Question: I have used <URL>. But if i add it to another project, i dont receive anything:
I have made changes to the manifest so it matches the guide(I think):
Question: But now i dont get any response to my registration attempt.
'''
<manifest xmlns:android="http://schemas.android.com/apk/res/android"
package="de.vogella.android.c2dm" android:versionCode="1"
android:versionName="1.0">
<permission android:name="de.vogella.android.c2dm.permission.C2D_MESSAGE"
android:protectionLevel="signature" />
<uses-permission android:name="de.vogella.android.c2dm.permission.C2D_MESSAGE" />
<!-- Permissions -->
<uses-permission android:name="com.google.android.c2dm.permission.RECEIVE" />
<uses-permission android:name="android.permission.INTERNET" />
<uses-permission android:name="android.permission.WAKE_LOCK" />
<application android:icon="@drawable/ic_launcher" android:label="@string/app_name">
<activity android:name="RegisterActivity" android:label="@string/app_name">
<intent-filter>
<action android:name="android.intent.action.MAIN" />
<category android:name="android.intent.category.LAUNCHER" />
</intent-filter>
</activity>
<service android:name="de.vogella.android.c2dm.C2DMReceiver" />
<!-- Only C2DM servers can send messages for the app. If permission is
not set - any other app can generate it -->
<receiver android:name="com.google.android.c2dm.C2DMBroadcastReceiver"
android:permission="com.google.android.c2dm.permission.SEND">
<!-- Receive the actual message -->
<intent-filter>
<action android:name="com.google.android.c2dm.intent.RECEIVE" />
<category android:name="de.vogella.android.c2dm" />
</intent-filter>
<!-- Receive the registration id -->
<intent-filter>
<action android:name="com.google.android.c2dm.intent.REGISTRATION" />
<category android:name="de.vogella.android.c2dm" />
</intent-filter>
</receiver>
<activity android:name="ResultActivity"></activity>
</application>
</manifest>
'''
How to start registering (Have checked that it reaches into the if condition)(is called from C2DM2Activity):
'''
public void checkRegistered() {
String registered = C2DMessaging
.getRegistrationId(getApplicationContext());
if (registered.equals("")) {
Log.i(TAG, "starting registration of C2DM");
C2DMessaging.register(this, C2DMID);
}
}
'''
Filestructure:

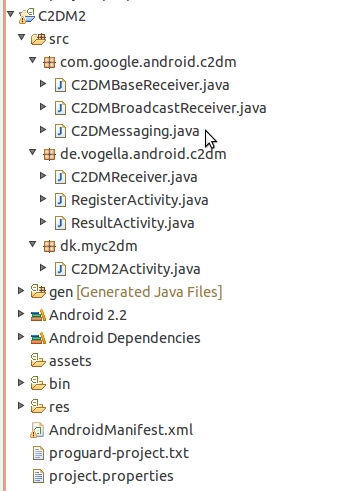
Answer: In the code part. C2DMBaseReceiver, there is a place where it defines the C2DMReceiver to be in the application package default folder.
Thanks to all others for trying to help.